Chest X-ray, PA view. Patient: 14 years old, sex F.
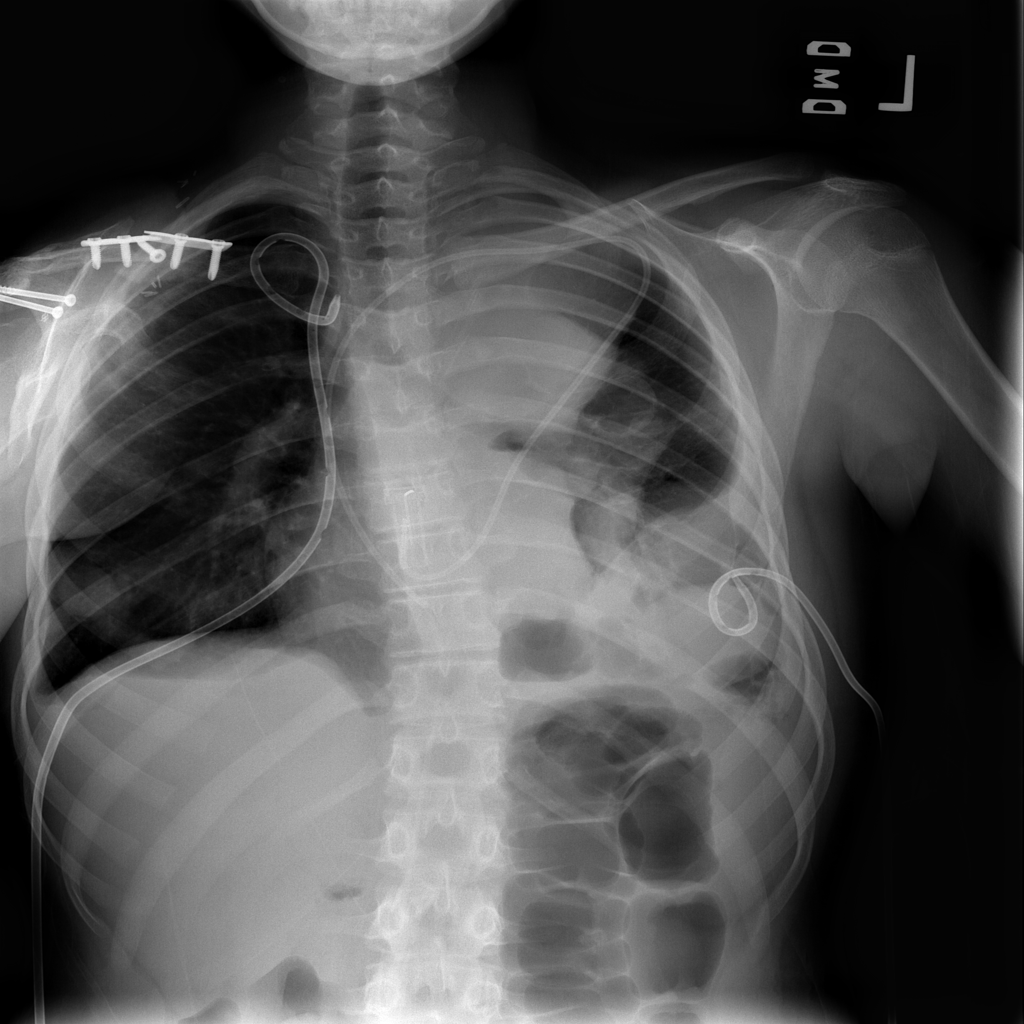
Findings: No Finding